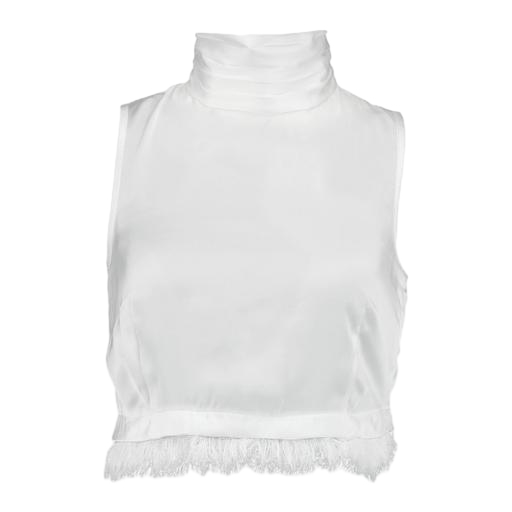
high neck crop top, sleeveless fringe-trim top, white high-neck top, white background